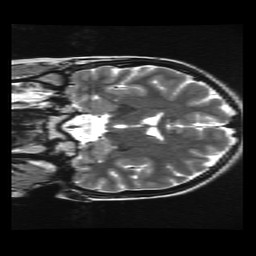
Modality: T2w
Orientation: coronal
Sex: female
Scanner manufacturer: ge
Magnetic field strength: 3 T
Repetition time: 5 s
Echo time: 0.1015 s